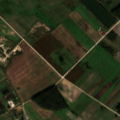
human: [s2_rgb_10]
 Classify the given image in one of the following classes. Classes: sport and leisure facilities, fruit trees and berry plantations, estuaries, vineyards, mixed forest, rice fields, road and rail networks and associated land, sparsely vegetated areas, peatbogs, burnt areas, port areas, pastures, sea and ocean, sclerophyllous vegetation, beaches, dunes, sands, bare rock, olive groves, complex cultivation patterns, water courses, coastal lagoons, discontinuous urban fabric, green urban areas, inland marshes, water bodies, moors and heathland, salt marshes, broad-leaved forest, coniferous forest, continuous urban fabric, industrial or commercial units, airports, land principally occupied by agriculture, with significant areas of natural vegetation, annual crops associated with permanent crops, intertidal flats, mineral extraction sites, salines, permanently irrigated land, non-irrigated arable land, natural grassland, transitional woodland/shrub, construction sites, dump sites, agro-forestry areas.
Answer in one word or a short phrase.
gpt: industrial or commercial units, non-irrigated arable land, pastures, land principally occupied by agriculture, with significant areas of natural vegetation, transitional woodland/shrub